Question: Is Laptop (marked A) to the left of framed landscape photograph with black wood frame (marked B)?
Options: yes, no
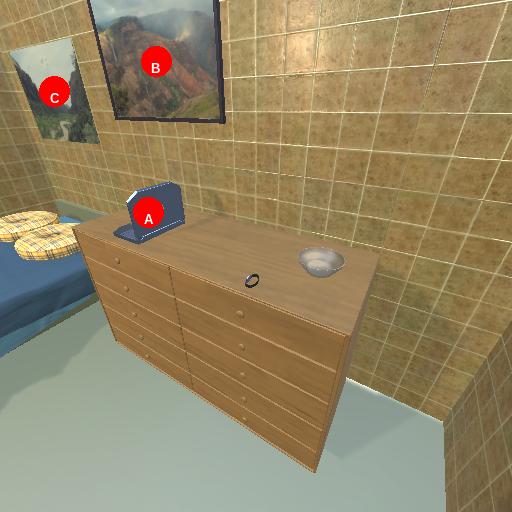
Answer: yes